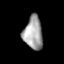
Tissue: lung
Cell type: Myeloid cells
Senescence score: 0.1893
Nuclear area (px): 608
Mean DAPI intensity: 163.888